【题型】证明题　【知识点】立体几何　【难度】medium
如图，在四棱台$ABCD-A_1B_1C_1D_1$中，底面$ABCD$为平行四边形，侧棱$DD_1 \perp$平面$ABCD$，$AB = 2AD = 2A_1B_1 = 4$，$\angle ADC = 120^\circ$。

(1) 证明：平面$DBB_1D_1 \perp$平面$ADD_1A_1$；

(2) 若四棱台$ABCD-A_1B_1C_1D_1$的体积为$\dfrac{7\sqrt{3}}{3}$，求直线$B_1C$与平面$ADD_1A_1$所成角的正弦值。
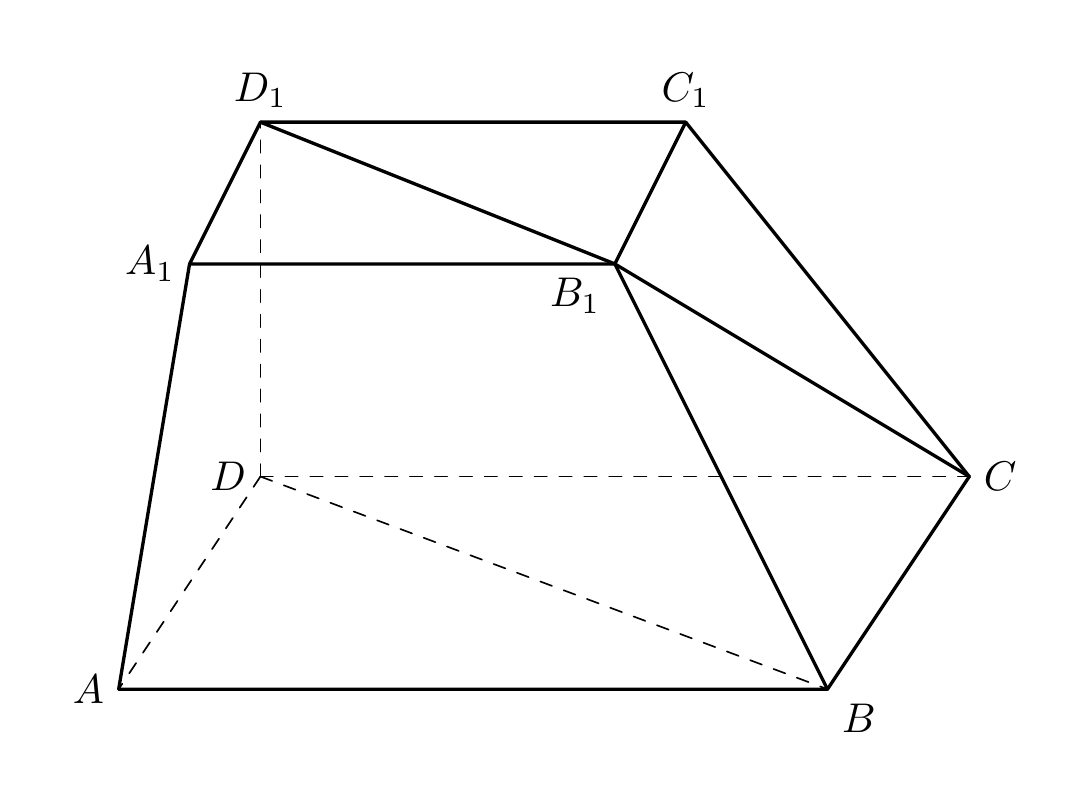
【解答】
【解】(1) 因为底面$ABCD$为平行四边形，$\angle ADC = 120^\circ$，所以$\angle DAB = 60^\circ$。\\
因为在$\triangle ABD$中，$DA = 2$，$AB = 4$，\\
由余弦定理可得$DB^2 = AB^2 + AD^2 - 2AB \times AD \cos 60^\circ = 12$，所以$DB = 2\sqrt{3}$。\\
所以$DA^2 + DB^2 = AB^2$，所以$\triangle ADB$为直角三角形，即$AD \perp BD$。

又因为$DD_1 \perp$平面$ABCD$，$DB \subset$平面$ABCD$，所以$DD_1 \perp BD$。\\
因为$AD \subset$平面$ADD_1A_1$，$DD_1 \subset$平面$ADD_1A_1$，且$AD \cap DD_1 = D$，\\
所以$BD \perp$平面$ADD_1A_1$。

又因为$BD \subset$平面$DBB_1D_1$，所以平面$DBB_1D_1 \perp$平面$ADD_1A_1$。

(2) 因为四棱台$ABCD-A_1B_1C_1D_1$的体积为$\dfrac{7\sqrt{3}}{3}$，$DD_1 \perp$平面$ABCD$，\\
而
\[
V_{ABCD-A_1B_1C_1D_1} = \frac{1}{3}\left(S_{ABCD} + S_{A_1B_1C_1D_1} + \sqrt{S_{ABCD} \cdot S_{A_1B_1C_1D_1}}\right) \cdot DD_1,
\]
所以
\[
\frac{7\sqrt{3}}{3} = \frac{1}{3} \cdot DD_1 \cdot \left(AD \cdot DB + A_1D_1 \cdot D_1B_1 + \sqrt{AD \cdot DB \cdot A_1D_1 \cdot D_1B_1}\right),
\]
所以
\[
\frac{7\sqrt{3}}{3} = \frac{1}{3} \cdot DD_1 \cdot 7\sqrt{3},
\]
解得$DD_1 = 1$。

如图，以点$D$为原点，$DA$，$DB$，$DD_1$所在直线分别为$x$轴，$y$轴，$z$轴建立空间直角坐标系，\\
则$B_1(0,\sqrt{3},1)$，$C(-2,2\sqrt{3},0)$，所以$\overrightarrow{B_1C} = (-2,\sqrt{3},-1)$，\\
而平面$ADD_1A_1$的一个法向量为$\vec{n} = (0,1,0)$。

设直线$B_1C$与平面$ADD_1A_1$所成角为$\theta$，\\
则
\[
\sin\theta = |\cos \vec{n},\overrightarrow{B_1C} | = \frac{|\vec{n} \cdot \overrightarrow{B_1C}|}{|\vec{n}| \cdot |\overrightarrow{B_1C}|} = \frac{\sqrt{3}}{\sqrt{4 + 3 + 1}} = \frac{\sqrt{6}}{4}.
\]
所以直线$B_1C$与平面$ADD_1A_1$所成角的正弦值为$\dfrac{\sqrt{6}}{4}$。
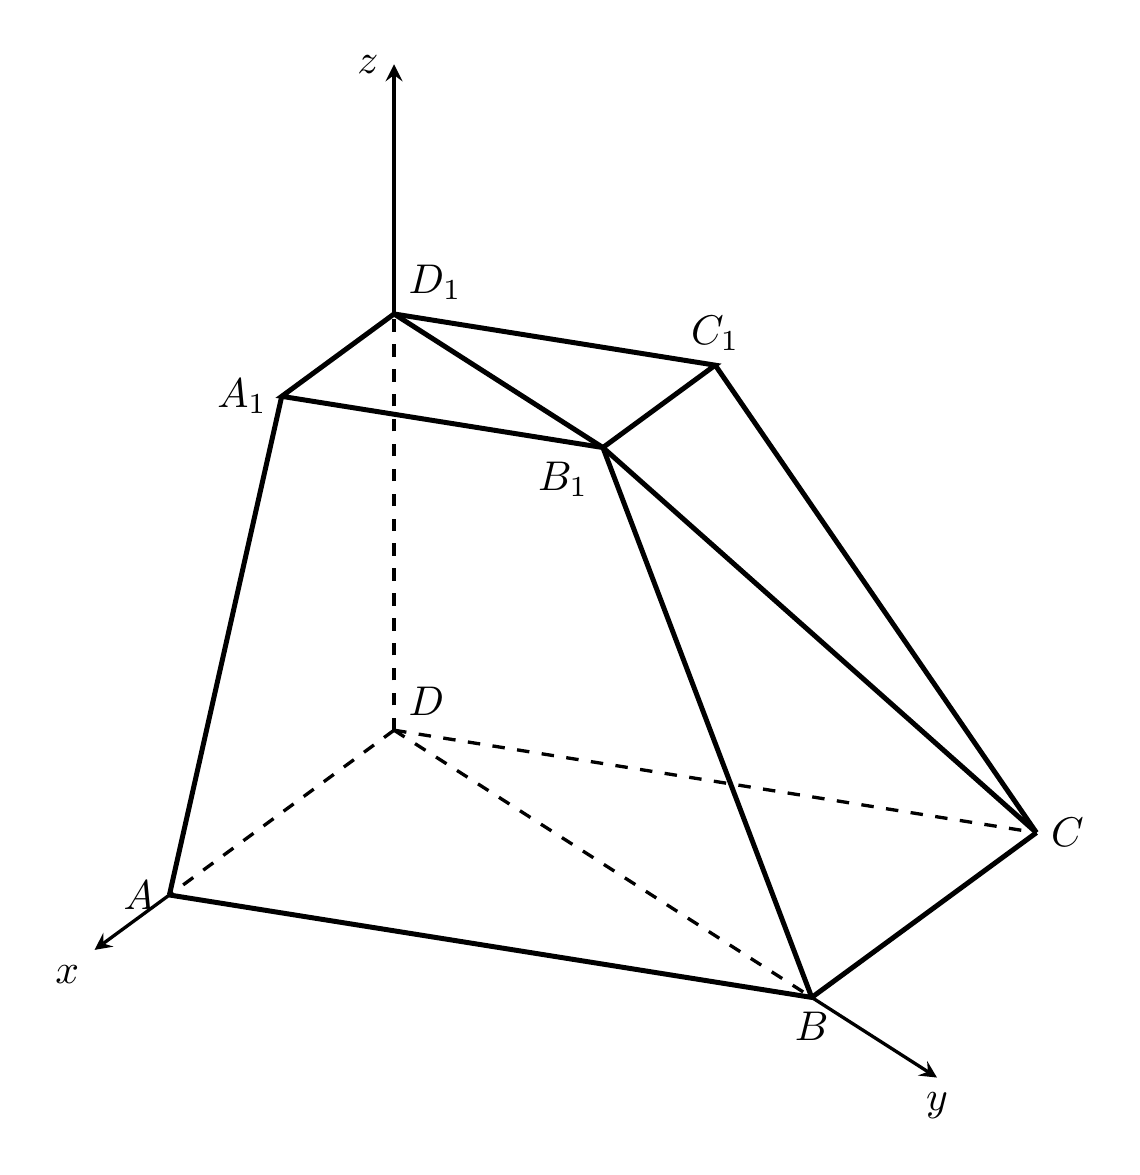